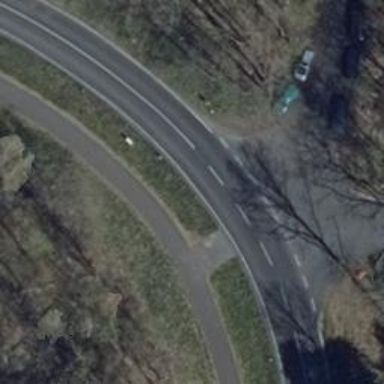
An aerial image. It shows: Asphalt footway.